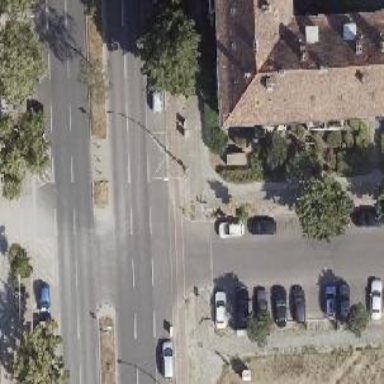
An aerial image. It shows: Unmarked road crossing.